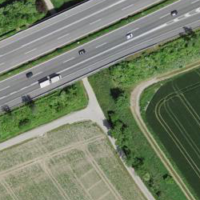
EUNIS habitat code: 57
Species observed at this site:
Ciconia ciconia